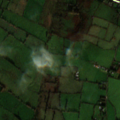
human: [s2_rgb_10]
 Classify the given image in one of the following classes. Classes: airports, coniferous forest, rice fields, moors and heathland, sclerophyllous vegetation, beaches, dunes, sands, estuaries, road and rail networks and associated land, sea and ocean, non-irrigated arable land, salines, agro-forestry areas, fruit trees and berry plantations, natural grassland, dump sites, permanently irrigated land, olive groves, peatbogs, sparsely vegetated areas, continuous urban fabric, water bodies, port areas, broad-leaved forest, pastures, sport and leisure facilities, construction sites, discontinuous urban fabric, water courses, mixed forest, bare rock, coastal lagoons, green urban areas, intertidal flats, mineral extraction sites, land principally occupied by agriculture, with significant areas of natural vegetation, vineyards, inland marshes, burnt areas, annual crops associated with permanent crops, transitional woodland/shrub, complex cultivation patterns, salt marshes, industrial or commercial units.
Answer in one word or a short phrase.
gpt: pastures, land principally occupied by agriculture, with significant areas of natural vegetation